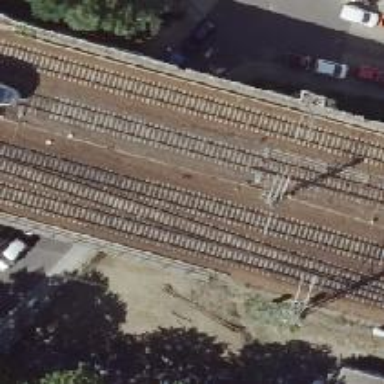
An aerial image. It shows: Bridge over electrified railway with contact line.